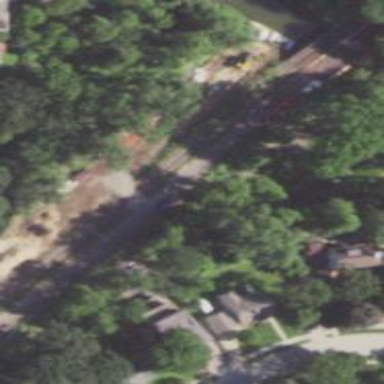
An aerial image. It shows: Contact line indicates electrification.